Question: I built in my storyboard this "myView" view controller scene:

I have a simple view containing an ImageView and a UILabel (that I reference in code through IBOutlets).
I also tried to change the view to scrollview programmatically adding to the viewController's "ViewDidLoad" method the following:
'''
CGRect fullScreenRect=[[UIScreen mainScreen] applicationFrame];
scrollView=[[UIScrollView alloc] initWithFrame:fullScreenRect];
scrollView.contentSize=CGSizeMake(320,600);
self.view=scrollView;
'''
But I'm not able to see my imageView and my label if I do So..
I also tried (in storyboard) to assign the view (inside the "custom class" panel) the UIScrollView class but that's not working.
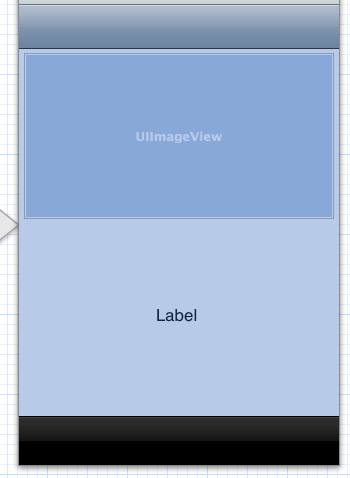
Answer: OK I found the solution, I changed the view type (identity inspector), but the 'view' property of a 'UIViewController' isn't a 'UIScrollView'. So I get round this with casting the view to a 'UIScrollView':
'''
[(UIScrollView *)self.view setContentSize:CGSizeMake(320, 1000)];
'''